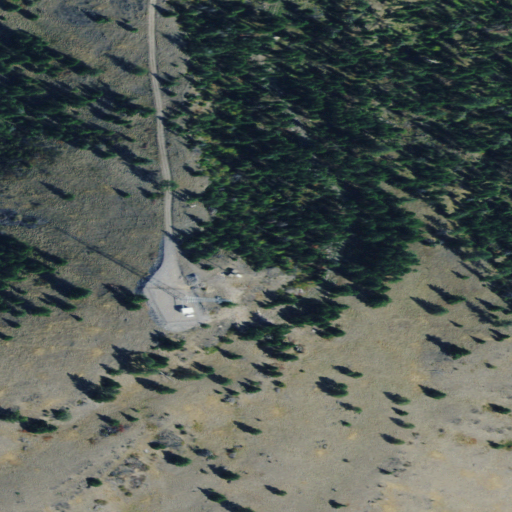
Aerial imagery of mountain in Montana named Oliver Point containing evergreen forest, grassland, and shrub